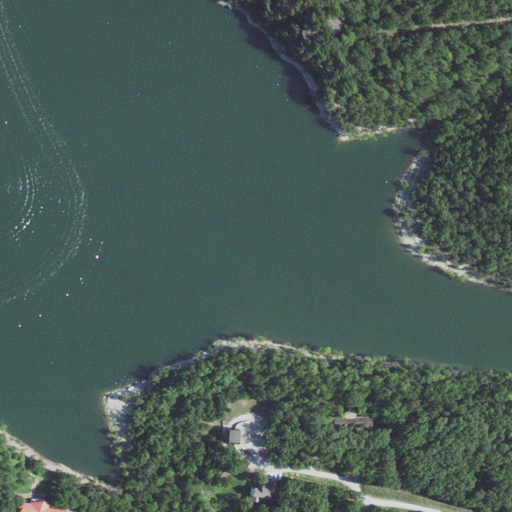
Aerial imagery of valley in Missouri named Maple Hollow containing open water, deciduous forest, evergreen forest, mixed forest, open development, low intensity development, and medium intensity development